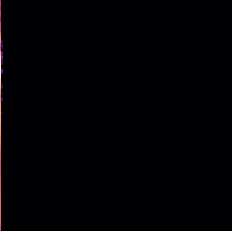
Sound class: Chainsaw